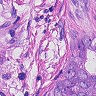
Metastatic tissue present: yes